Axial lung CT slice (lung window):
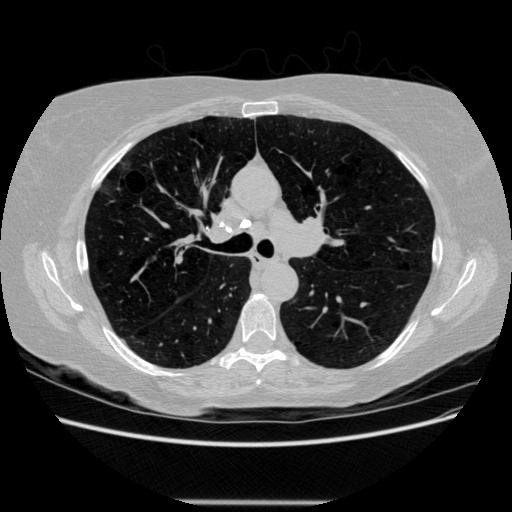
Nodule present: no